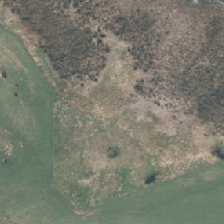
Land cover: herbaceous_freshwater_vege